Brain MRI, t1w sequence, axial 2D slice.
Patient: age 32, sex F, weight 95 kg, height 1.95 m
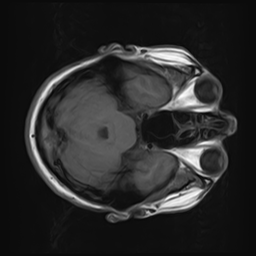